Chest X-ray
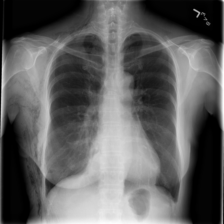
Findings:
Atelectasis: negative
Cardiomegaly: negative
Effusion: negative
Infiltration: negative
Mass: negative
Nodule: negative
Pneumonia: negative
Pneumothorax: negative
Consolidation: negative
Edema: negative
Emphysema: positive
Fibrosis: negative
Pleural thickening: negative
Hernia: negative